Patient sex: M
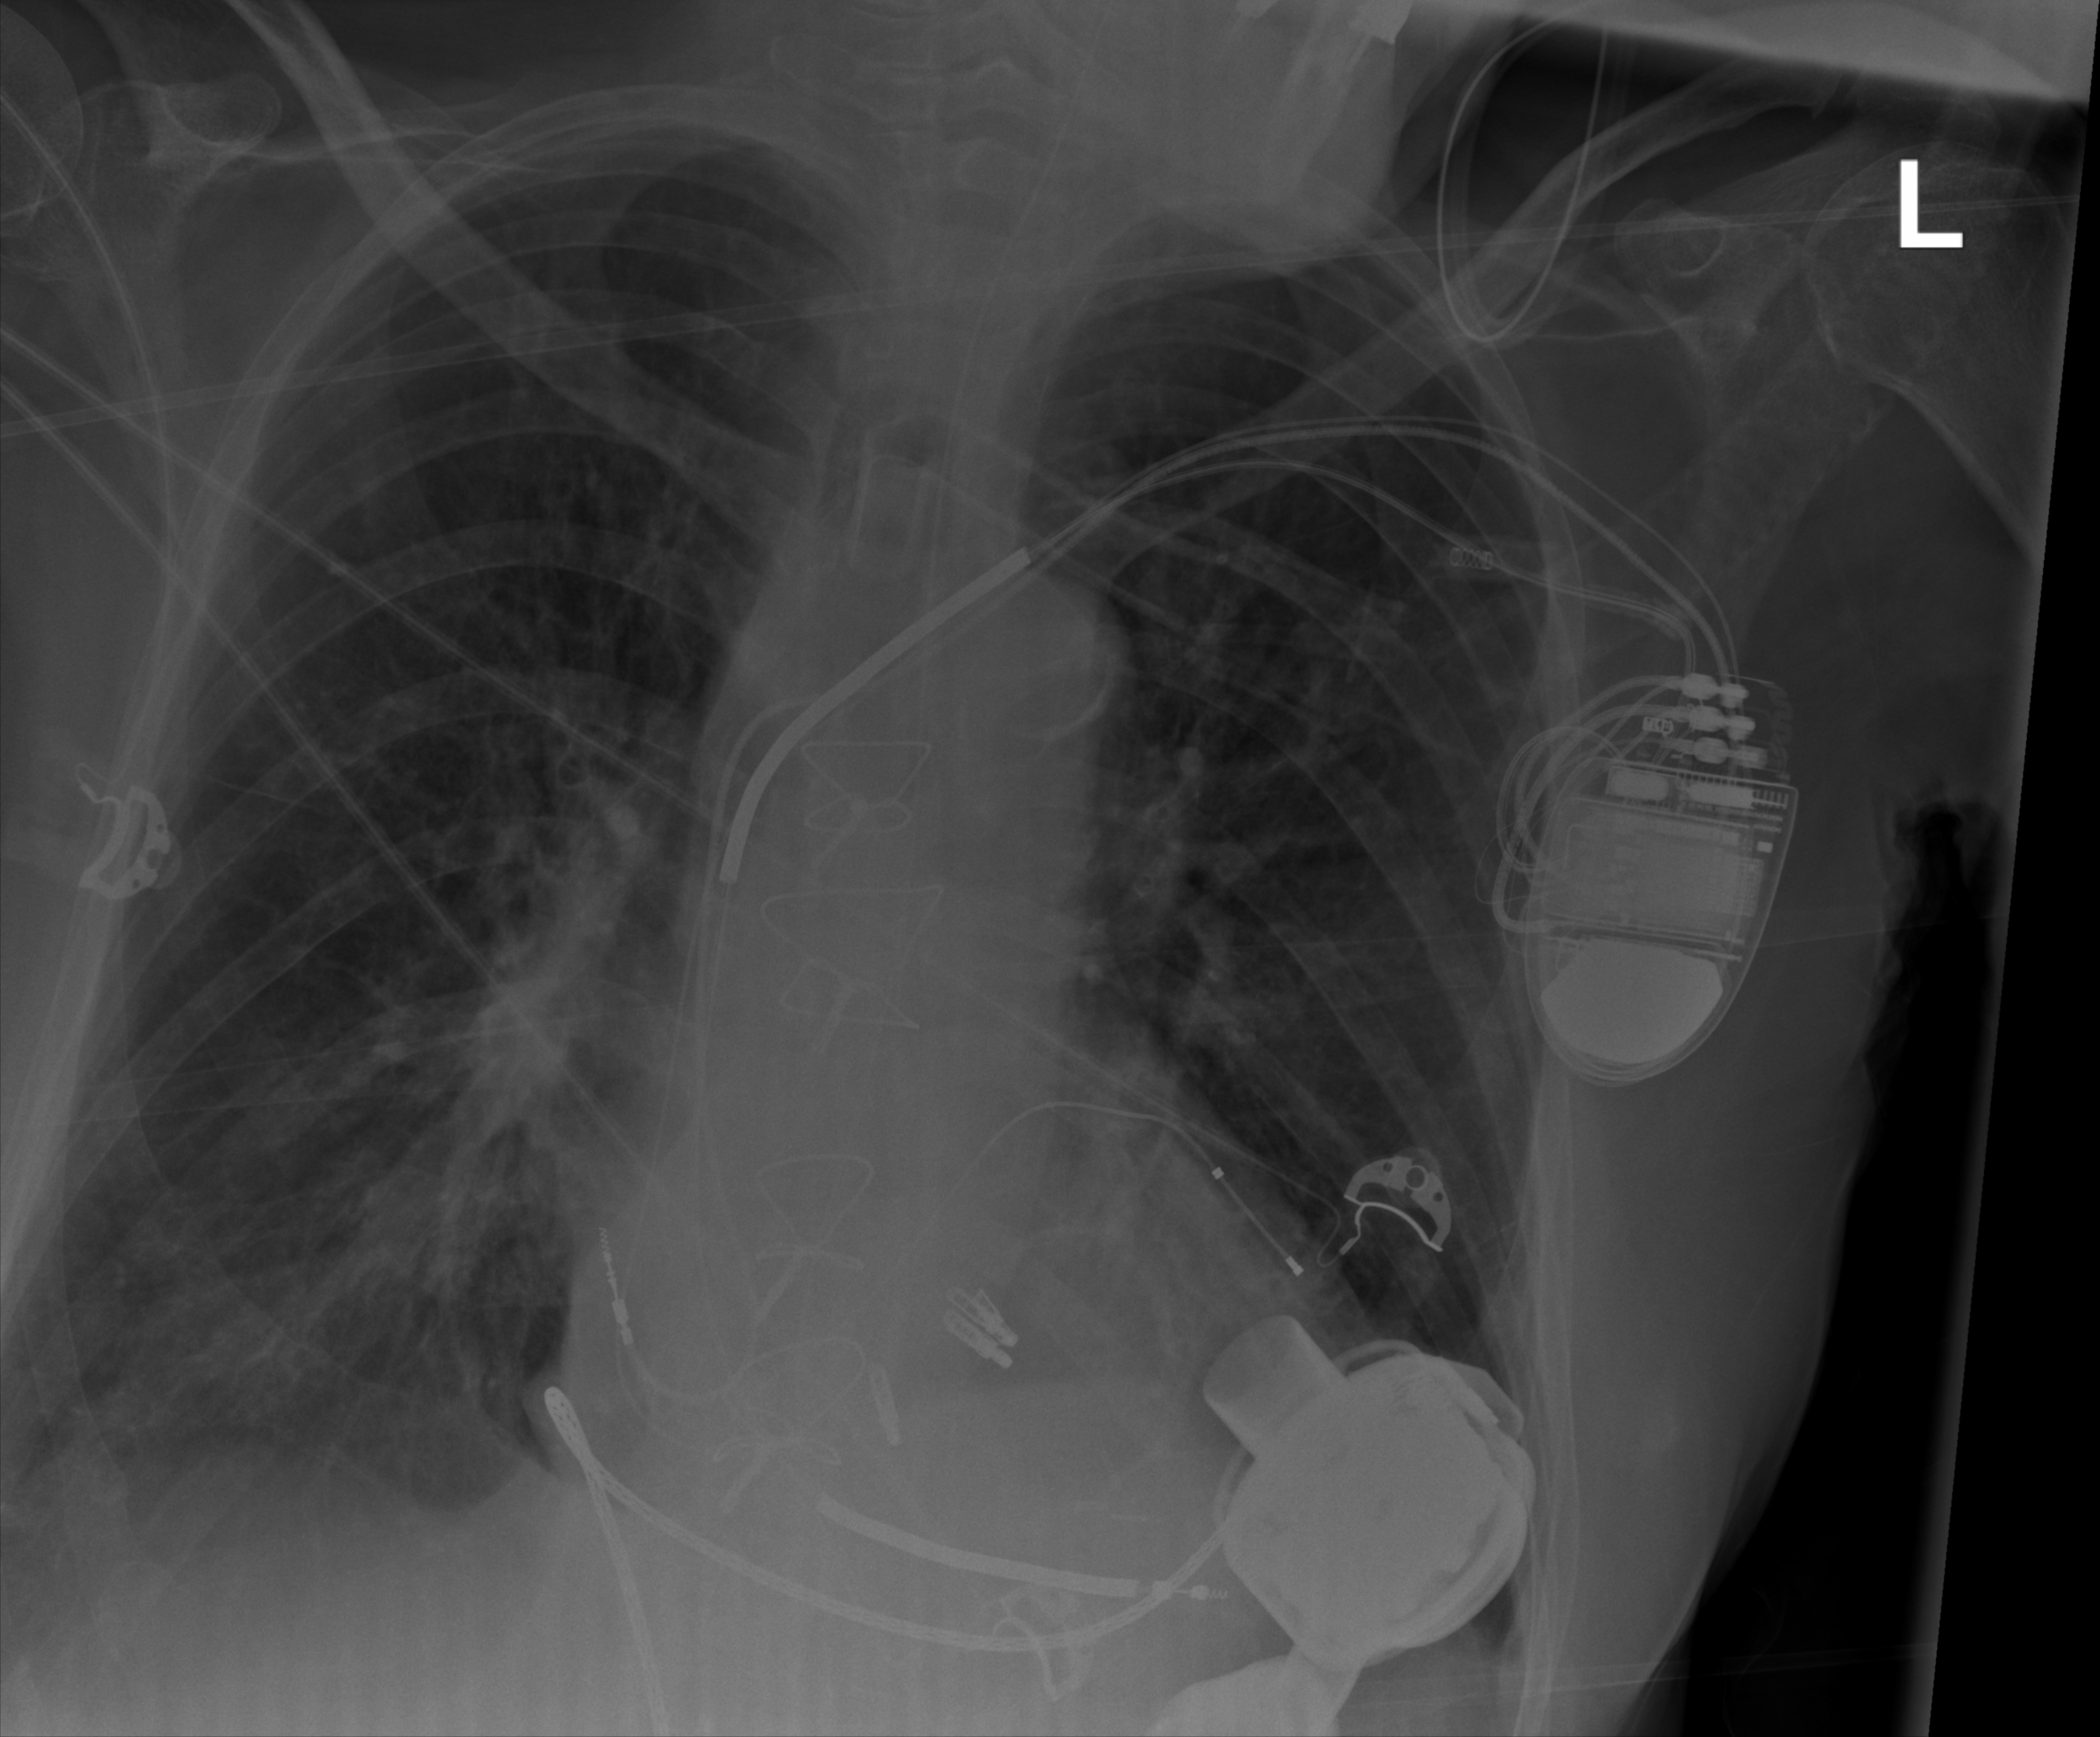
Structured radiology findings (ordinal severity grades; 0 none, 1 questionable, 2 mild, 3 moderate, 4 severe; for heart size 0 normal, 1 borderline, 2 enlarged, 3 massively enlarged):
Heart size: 0
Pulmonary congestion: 0
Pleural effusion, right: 1
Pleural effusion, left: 0
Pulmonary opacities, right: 2
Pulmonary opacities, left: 0
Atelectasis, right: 2
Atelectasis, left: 0